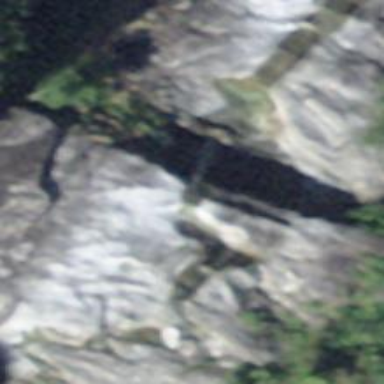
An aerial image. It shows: Beautiful waterfall in nature.